Question: I want an elegant way to take a DataTable like this one :

And turn it into a :
'''
List<Dictionary<string,string>> values = dataTable.ToDictionary();
'''
Each dictionary in the list corresponds to a row. A dictionary contains the values of a row where the key is the column name and the value is the column value.
The method should support number of columns and names.
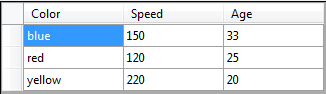
Answer: You need to turn each row into a dictionary:
'''
// Iterate through the rows...
table.AsEnumerable().Select(
// ...then iterate through the columns...
row => table.Columns.Cast<DataColumn>().ToDictionary(
// ...and find the key value pairs for the dictionary
column => column.ColumnName, // Key
column => row[column] as string // Value
)
)
'''